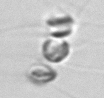
Label: Chaetoceros_socialis